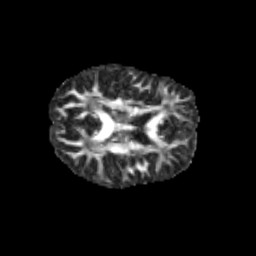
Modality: FA
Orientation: axial
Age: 11
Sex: female
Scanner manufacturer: siemens
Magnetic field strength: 3 T
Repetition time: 3.8 s
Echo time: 0.07 s